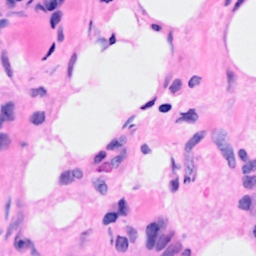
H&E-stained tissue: Breast